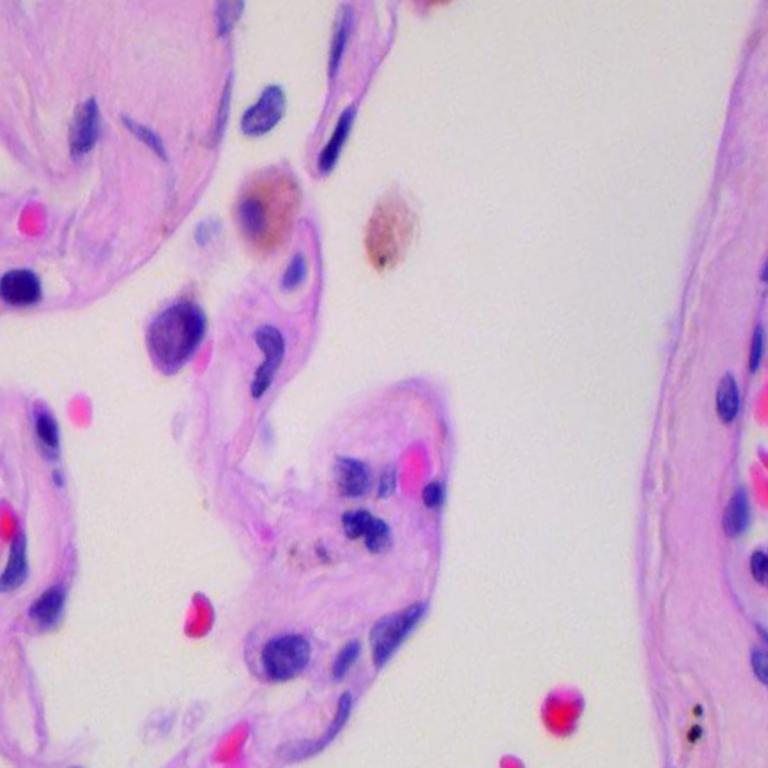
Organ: lung
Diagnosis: benign